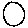
Label: circle